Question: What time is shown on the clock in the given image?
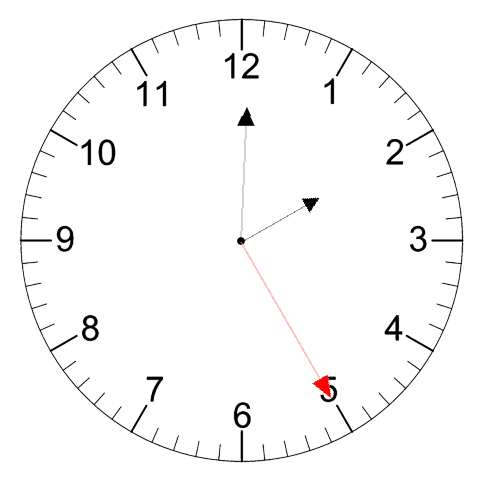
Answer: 02:00:25